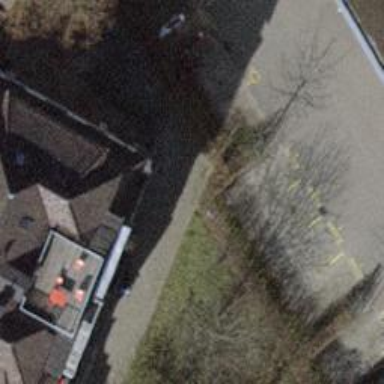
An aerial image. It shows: Motorcycle parking facility.